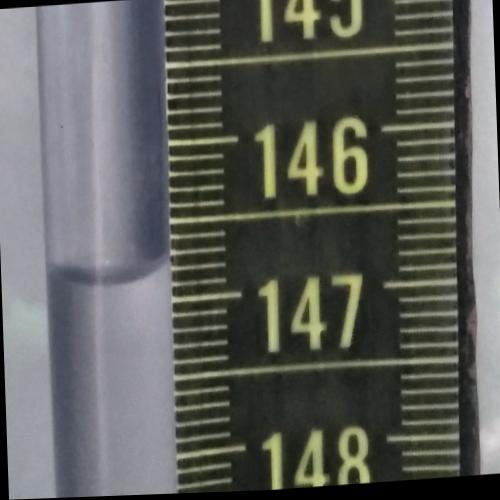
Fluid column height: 146.8 cm